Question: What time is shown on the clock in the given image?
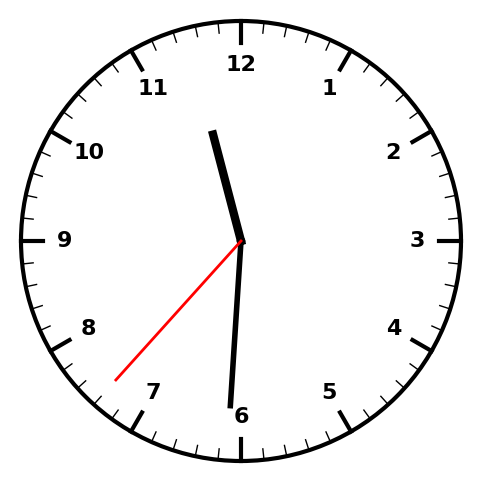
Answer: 11:30:37